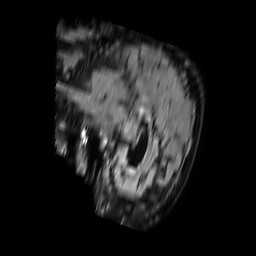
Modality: FLAIR
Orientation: sagittal
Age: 81
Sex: male
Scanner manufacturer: philips
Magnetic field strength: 3 T
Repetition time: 11 s
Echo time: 0.12 s